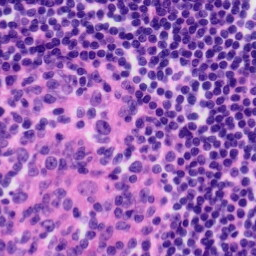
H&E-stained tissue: Tonsil